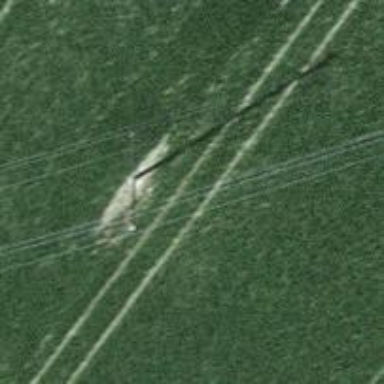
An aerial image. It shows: Power pole.